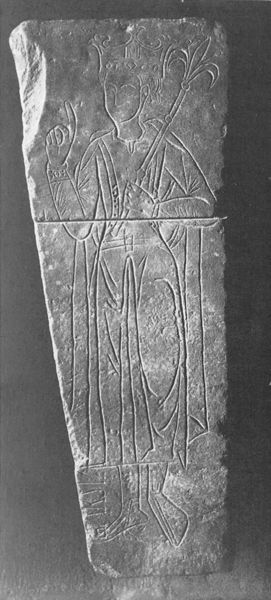
Titel: Grabplatte mit Zeichnung einer Königsfigur
Standort: Fundort: Léon, Kathedrale, Pantheon de los Reyes (Königskrypta) (EU - E)
Institution: Pantheon de los Reyes, Königskrypta, Kathedrale in León, Spanien
Schlagwörter: gott, hand, mann, finger, grau, licht, weiss, falten, halten, stein, figur, gewand, drei, person, krone, relief, stab, linien, könig, zeigefinger, palmwedel, foto, schwarzweiß, herrscher, lilie, gravur, fragment, kaputt, erhoben, segnen, zerbrochen, zepter, teil, stele, einkerbung, pharao, handzeichen, stehle, haltne, ritzrelief, linar, hyroglyphe